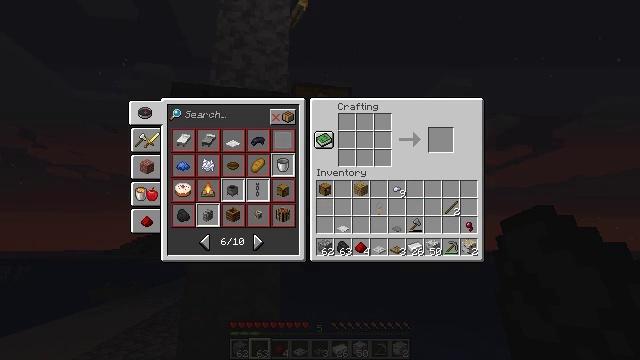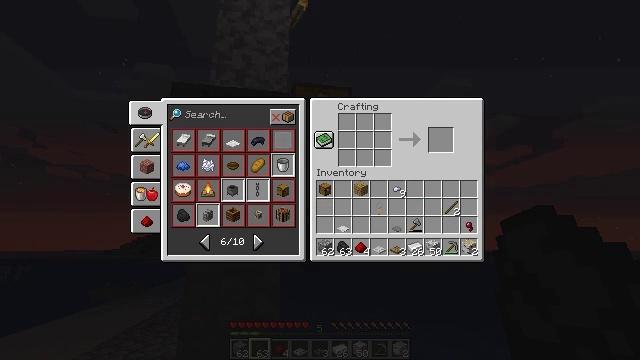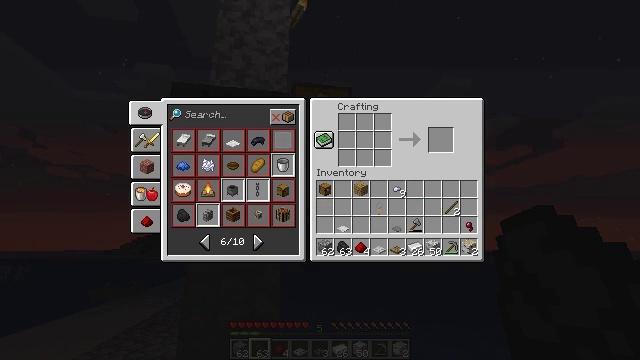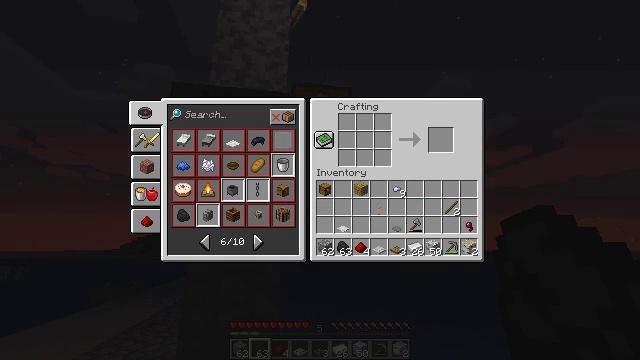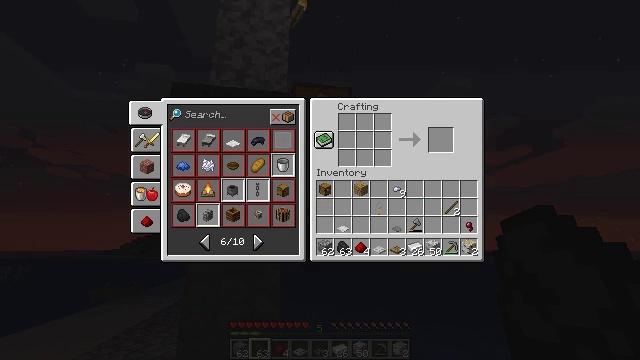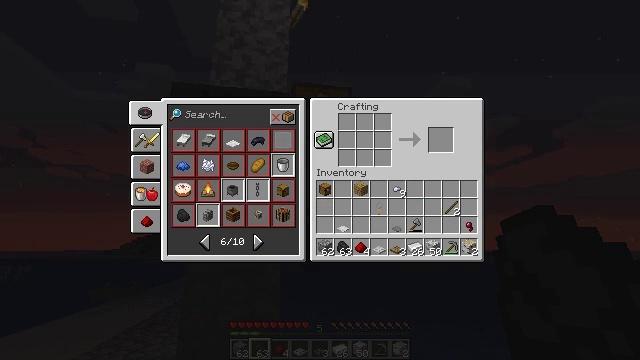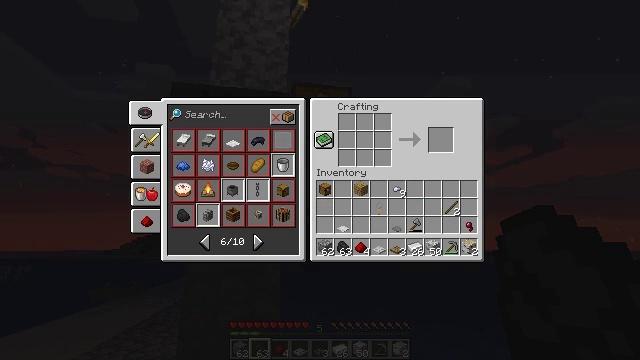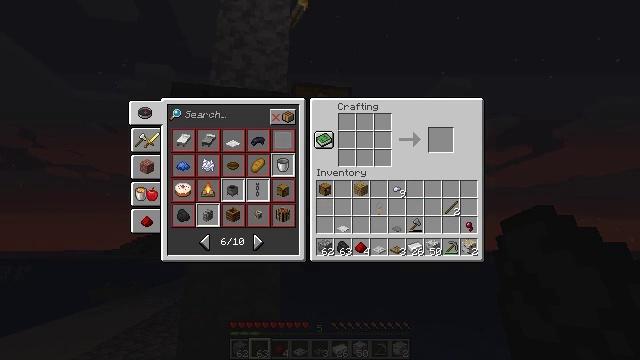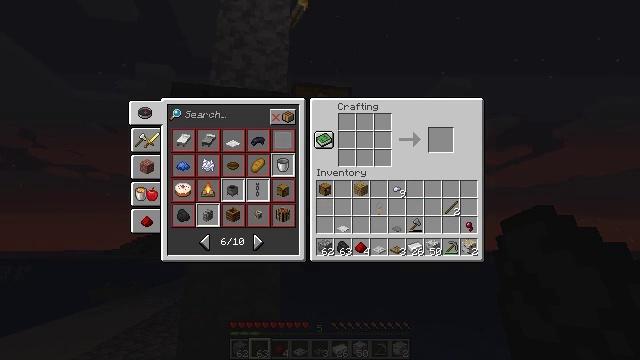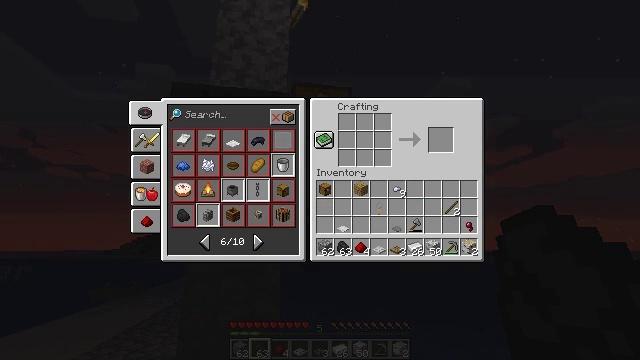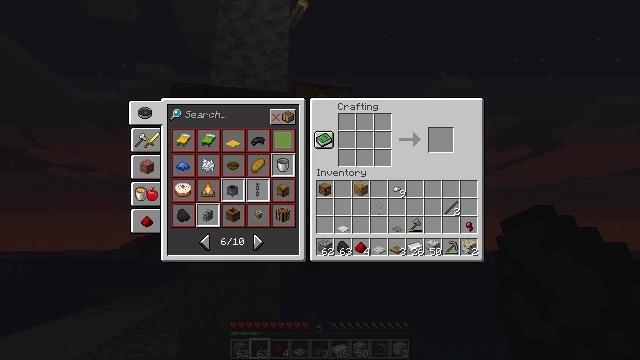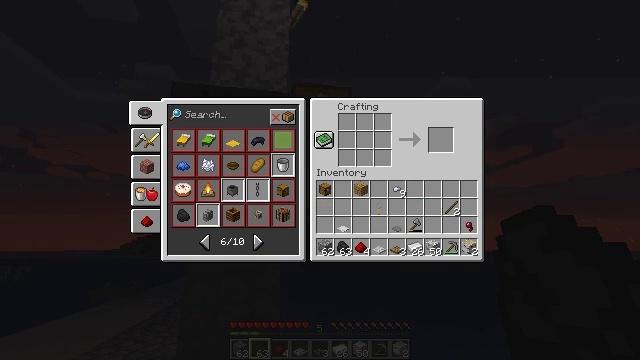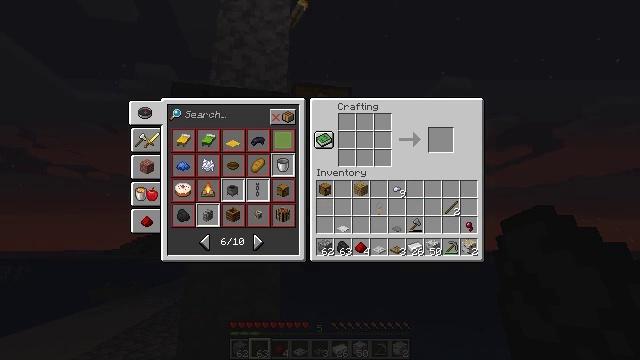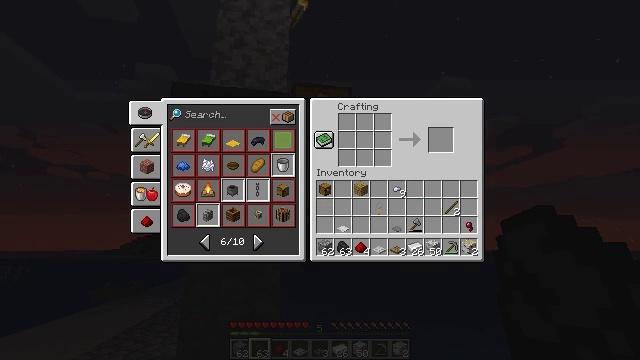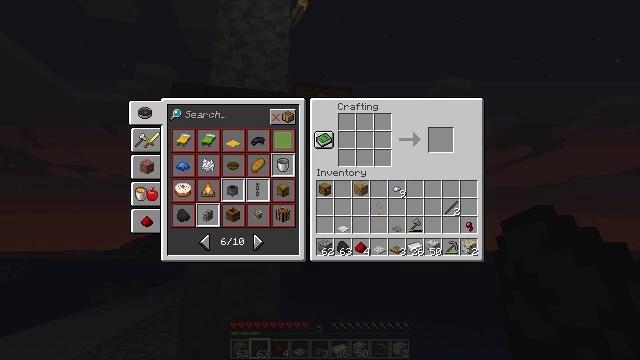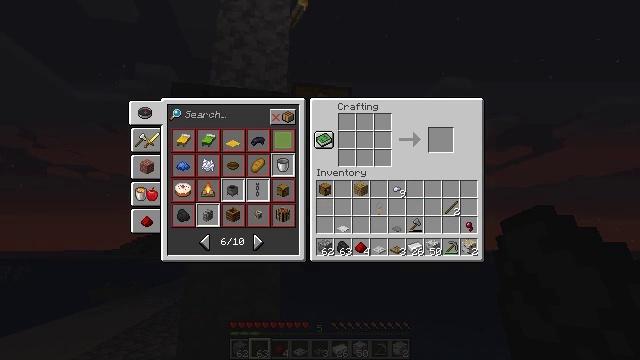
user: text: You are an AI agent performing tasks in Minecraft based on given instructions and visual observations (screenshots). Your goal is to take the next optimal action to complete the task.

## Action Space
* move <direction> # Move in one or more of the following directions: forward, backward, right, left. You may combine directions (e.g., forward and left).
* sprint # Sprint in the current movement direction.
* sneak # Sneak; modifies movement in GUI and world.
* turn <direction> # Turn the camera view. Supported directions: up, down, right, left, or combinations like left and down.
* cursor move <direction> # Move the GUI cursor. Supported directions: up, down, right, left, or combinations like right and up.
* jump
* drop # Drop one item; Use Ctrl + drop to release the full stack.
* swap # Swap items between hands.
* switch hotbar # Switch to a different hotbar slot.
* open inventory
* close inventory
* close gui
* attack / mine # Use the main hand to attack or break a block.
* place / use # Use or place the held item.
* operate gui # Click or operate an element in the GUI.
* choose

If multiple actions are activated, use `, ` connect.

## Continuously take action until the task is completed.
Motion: motion action
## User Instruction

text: Open the crafting grid to create a detector rail.
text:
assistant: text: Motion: no_op
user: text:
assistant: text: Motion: no_op
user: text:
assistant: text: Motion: no_op
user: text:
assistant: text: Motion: no_op
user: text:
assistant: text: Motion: no_op
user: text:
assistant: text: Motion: no_op
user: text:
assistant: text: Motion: no_op
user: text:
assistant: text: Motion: no_op
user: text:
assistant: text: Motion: no_op
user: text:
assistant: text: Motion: no_op
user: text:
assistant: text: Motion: no_op
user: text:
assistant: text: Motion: no_op
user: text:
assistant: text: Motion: no_op
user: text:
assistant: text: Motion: no_op
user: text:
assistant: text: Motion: no_op
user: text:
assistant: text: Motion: no_op
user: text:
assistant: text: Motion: no_op
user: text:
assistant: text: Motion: no_op
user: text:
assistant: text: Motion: no_op
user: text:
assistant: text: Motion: no_op
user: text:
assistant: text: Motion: no_op
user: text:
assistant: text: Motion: no_op
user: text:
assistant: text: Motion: no_op
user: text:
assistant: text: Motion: no_op
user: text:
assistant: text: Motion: no_op
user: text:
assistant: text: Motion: no_op
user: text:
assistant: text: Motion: no_op
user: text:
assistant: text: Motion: no_op
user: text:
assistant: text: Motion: no_op
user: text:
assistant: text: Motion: no_op